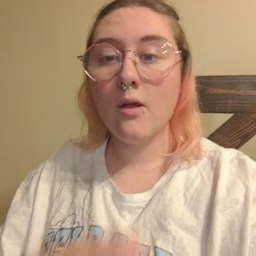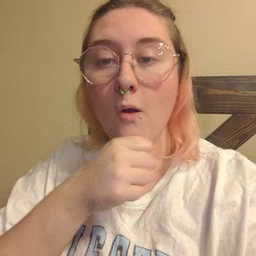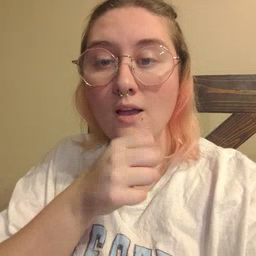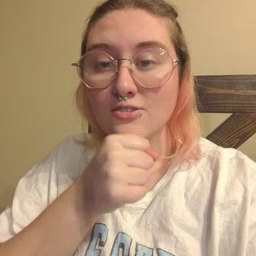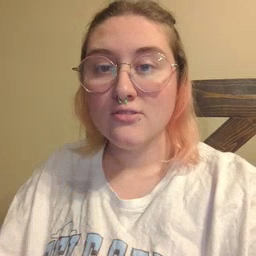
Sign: orange